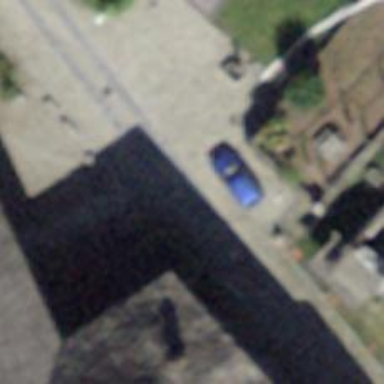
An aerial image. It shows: Path made of unhewn cobblestone.